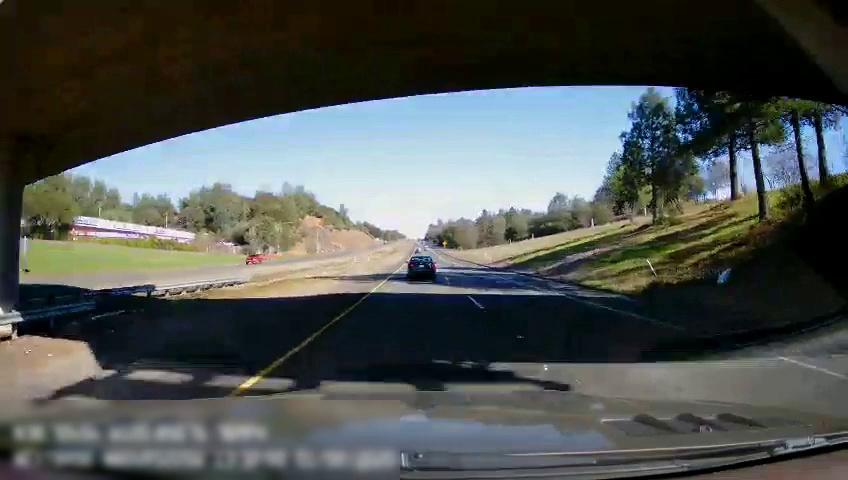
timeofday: Day
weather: Sunny
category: Drivable Space
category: Drivable Space
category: Vehicles | Car
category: Vehicles | Car
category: Lanes | Current Lane
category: Lanes | Current Lane
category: Lanes | Alternate Lane